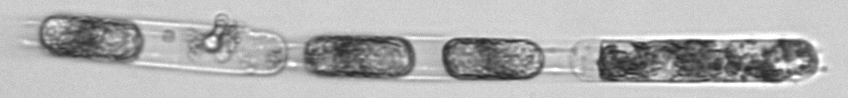
Label: Hemiaulus